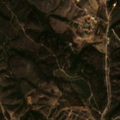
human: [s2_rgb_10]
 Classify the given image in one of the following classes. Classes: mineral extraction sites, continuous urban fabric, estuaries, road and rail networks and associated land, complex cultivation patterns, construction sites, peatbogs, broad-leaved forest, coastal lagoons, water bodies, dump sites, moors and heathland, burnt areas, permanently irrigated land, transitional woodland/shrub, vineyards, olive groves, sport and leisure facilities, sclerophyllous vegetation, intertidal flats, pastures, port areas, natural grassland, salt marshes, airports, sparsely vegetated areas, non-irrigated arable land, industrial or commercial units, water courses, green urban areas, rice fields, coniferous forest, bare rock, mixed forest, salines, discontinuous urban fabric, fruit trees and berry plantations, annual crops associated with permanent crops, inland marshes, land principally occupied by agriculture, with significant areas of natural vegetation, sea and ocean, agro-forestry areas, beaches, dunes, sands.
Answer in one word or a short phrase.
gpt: broad-leaved forest, coniferous forest, sclerophyllous vegetation, transitional woodland/shrub